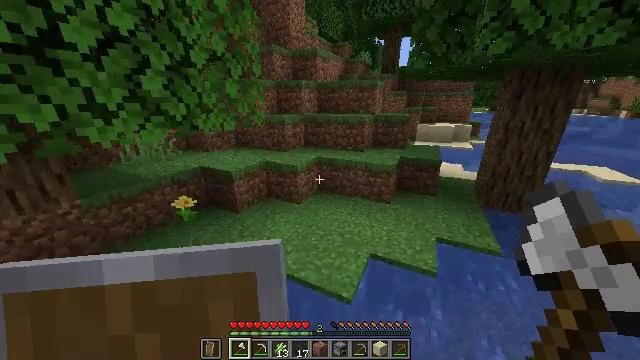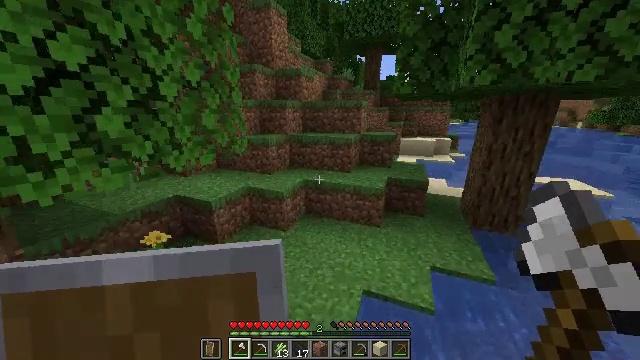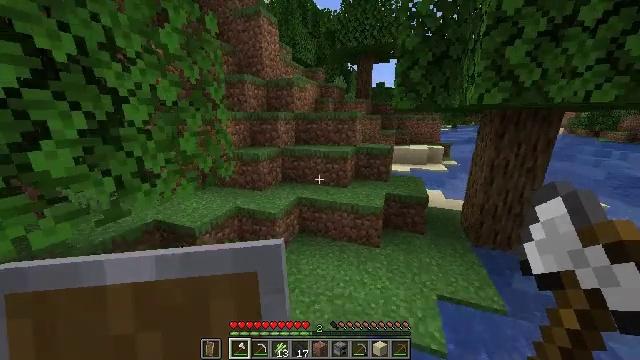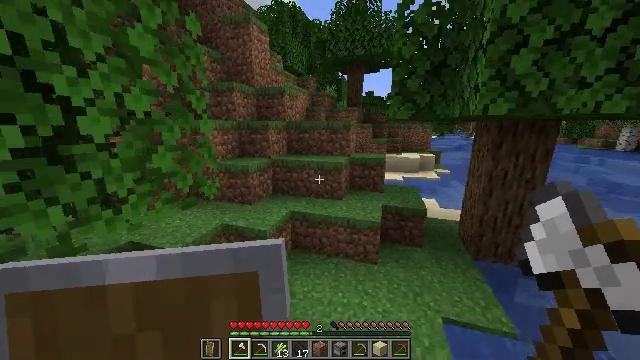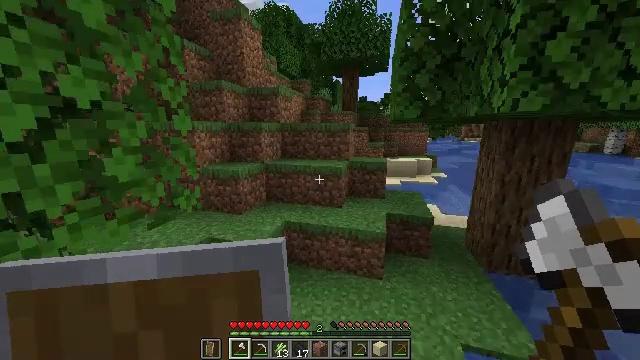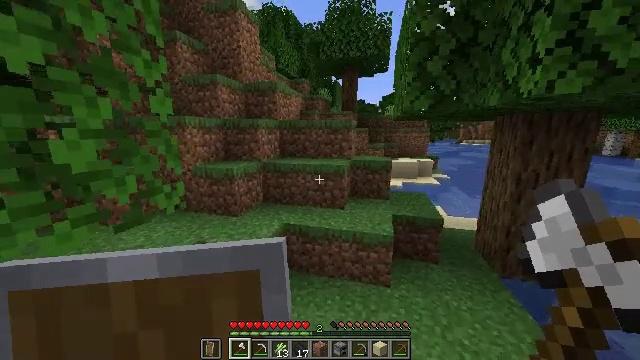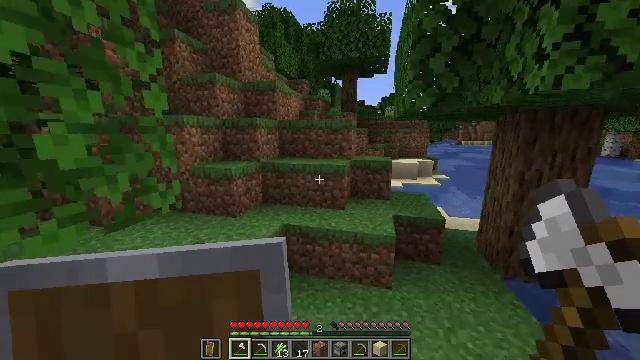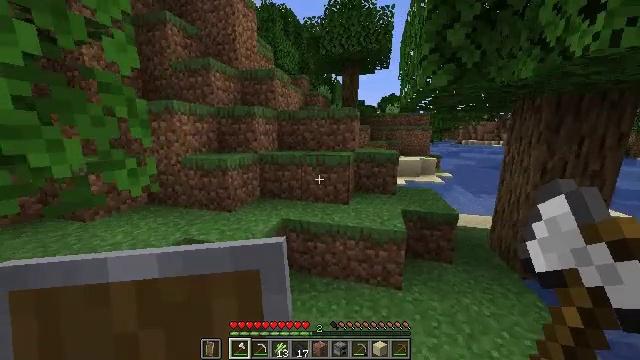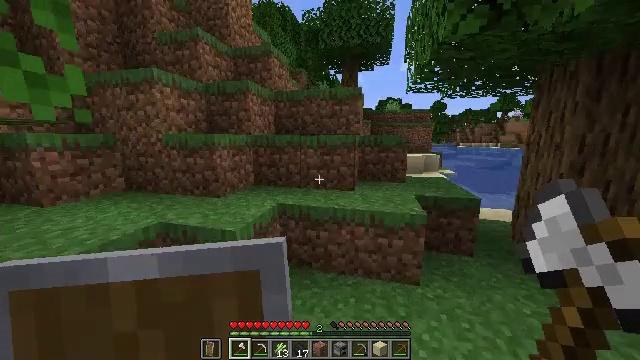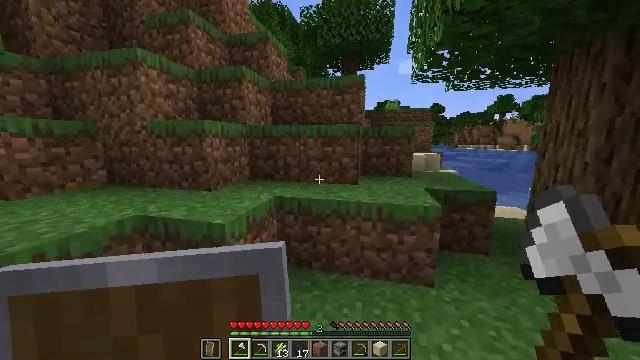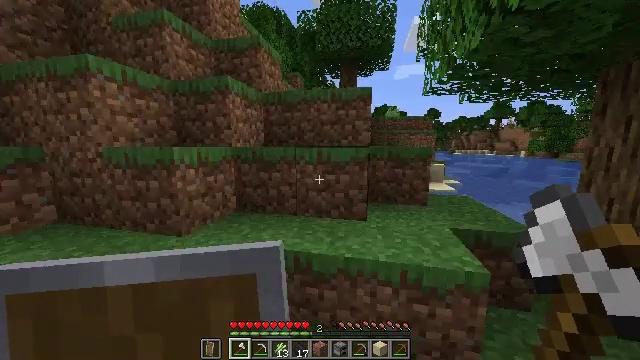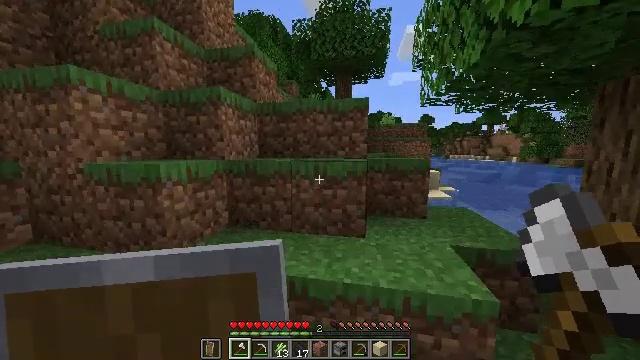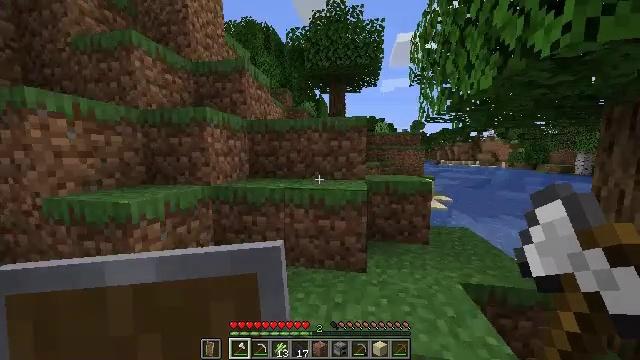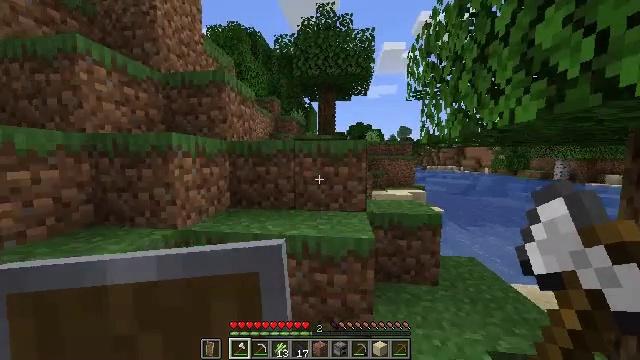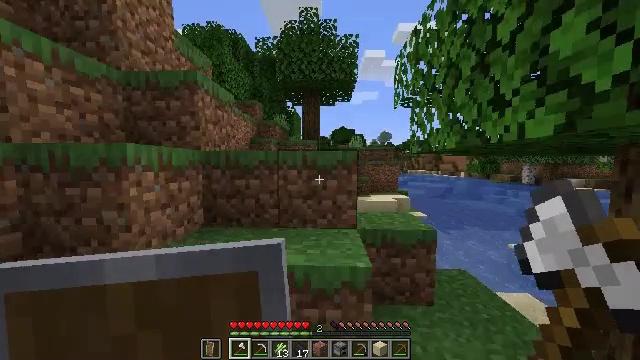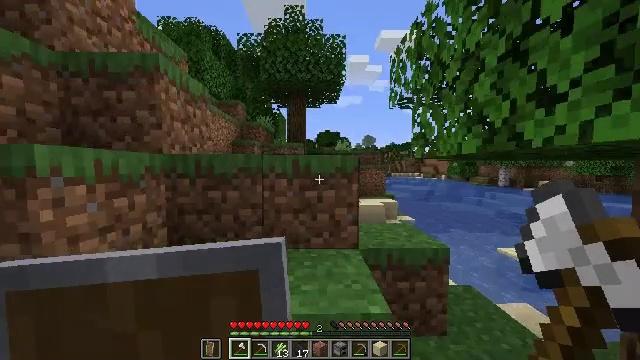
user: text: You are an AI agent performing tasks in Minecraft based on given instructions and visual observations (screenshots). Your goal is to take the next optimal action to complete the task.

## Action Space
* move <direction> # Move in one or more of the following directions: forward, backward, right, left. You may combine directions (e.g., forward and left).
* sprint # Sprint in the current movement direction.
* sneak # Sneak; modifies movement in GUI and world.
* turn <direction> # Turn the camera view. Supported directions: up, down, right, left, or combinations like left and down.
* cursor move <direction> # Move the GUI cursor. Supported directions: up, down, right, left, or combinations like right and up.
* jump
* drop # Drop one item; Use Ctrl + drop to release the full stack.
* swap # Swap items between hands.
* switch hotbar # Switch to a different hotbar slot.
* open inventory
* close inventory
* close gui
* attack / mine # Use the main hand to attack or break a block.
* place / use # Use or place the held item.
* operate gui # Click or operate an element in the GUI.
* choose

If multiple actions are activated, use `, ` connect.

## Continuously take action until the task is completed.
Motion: motion action
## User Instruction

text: Collect the poppy by clicking on it.
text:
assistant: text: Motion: move forward, sprint, turn right and up, jump
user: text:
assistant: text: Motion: move forward, sprint, turn right and up, jump
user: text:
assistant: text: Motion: move forward, sprint, turn right and up, jump
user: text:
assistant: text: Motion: move forward, sprint, turn right and up, jump
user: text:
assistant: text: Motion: move forward, sprint, jump
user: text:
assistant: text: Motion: move forward, sprint, jump
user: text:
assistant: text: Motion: move forward, sprint, jump
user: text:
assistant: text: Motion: move forward, sprint, turn up, jump
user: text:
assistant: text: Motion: move forward, sprint, jump
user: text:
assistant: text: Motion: move forward, sprint, turn up, jump
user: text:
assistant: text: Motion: move forward, sprint, turn right and up, jump
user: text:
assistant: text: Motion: move forward, sprint, turn right and up, jump
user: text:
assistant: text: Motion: move forward, sprint, turn right and up, jump
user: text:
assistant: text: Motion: move forward, sprint, turn right and up, jump
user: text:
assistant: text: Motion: move forward, sprint, turn right, jump
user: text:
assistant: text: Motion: move forward, sprint, turn right, jump
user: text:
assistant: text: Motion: move forward, sprint, jump
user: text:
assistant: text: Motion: move forward, sprint, jump
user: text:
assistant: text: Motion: move forward, sprint, jump
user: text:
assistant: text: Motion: move forward, sprint, jump
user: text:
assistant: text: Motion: move forward, sprint, jump
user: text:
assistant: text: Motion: move forward, sprint, jump
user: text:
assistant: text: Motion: move forward, sprint, jump
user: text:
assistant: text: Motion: move forward, sprint, jump
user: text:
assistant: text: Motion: move forward, sprint, jump
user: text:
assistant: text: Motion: move forward, sprint, jump
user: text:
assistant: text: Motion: move forward, sprint, jump
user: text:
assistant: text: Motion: move forward, sprint, jump
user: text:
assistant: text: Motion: move forward, sprint, jump
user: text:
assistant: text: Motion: move forward, sprint, jump